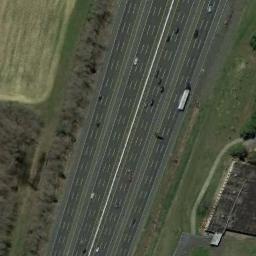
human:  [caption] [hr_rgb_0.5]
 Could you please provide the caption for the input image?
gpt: Some straight freeways go through the lawn and some cars are driving on freeways .

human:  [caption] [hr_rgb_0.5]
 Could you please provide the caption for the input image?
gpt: Cars stopped on both sides of the highway .

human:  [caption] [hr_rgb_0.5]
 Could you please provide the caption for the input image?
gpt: The freeway goes through the grass with some cars .

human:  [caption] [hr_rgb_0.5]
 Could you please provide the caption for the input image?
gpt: There are large green lawns and green trees around the freeway, There are many cars on the freeway, And there is a building next to the freeway .

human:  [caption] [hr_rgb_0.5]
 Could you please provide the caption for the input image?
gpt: There are some green lawns beside the freeway .